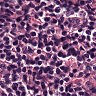
Metastatic tissue present: no